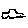
Label: car